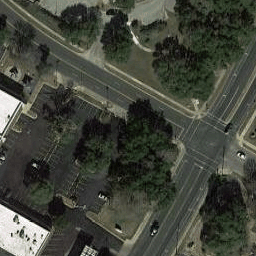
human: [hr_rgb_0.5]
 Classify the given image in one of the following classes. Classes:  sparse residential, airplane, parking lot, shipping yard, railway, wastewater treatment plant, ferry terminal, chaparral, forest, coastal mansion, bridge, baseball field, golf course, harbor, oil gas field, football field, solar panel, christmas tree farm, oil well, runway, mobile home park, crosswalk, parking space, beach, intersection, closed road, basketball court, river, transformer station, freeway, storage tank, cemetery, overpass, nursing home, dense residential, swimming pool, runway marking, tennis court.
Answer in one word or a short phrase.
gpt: intersection